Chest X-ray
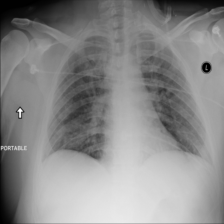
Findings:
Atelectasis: negative
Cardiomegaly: negative
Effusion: negative
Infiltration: negative
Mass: negative
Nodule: positive
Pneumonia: negative
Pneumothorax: negative
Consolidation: negative
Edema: negative
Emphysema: negative
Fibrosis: negative
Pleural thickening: negative
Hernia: negative